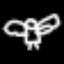
Label: angel